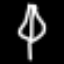
Label: leaf